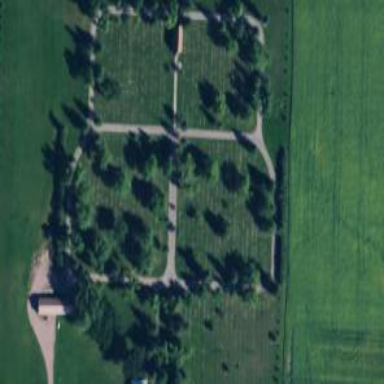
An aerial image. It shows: Cemetery.